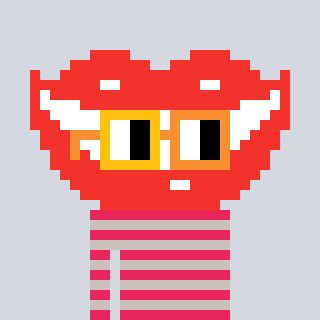
a pixel art character with square yellow and orange glasses, a smile-shaped head and a foggrey-colored body on a cool background